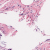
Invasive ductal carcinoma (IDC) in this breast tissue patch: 0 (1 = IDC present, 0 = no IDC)